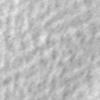
Label: no_change